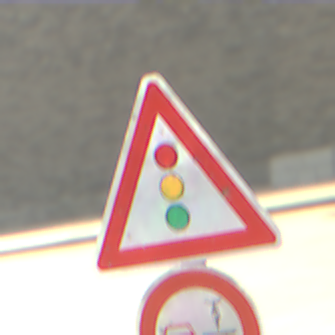
Verkehrszeichen: Lichtzeichenanlage
Zusatzzeichen unten: VerbotUeberholenEinspurigeFahrzeuge
Umgebung: Outdoor, Suburban
Tageszeit: MorningAfternoon
Wetter: Clear
Licht: Natural
Jahreszeit: NotSpecified
Kontrast: HighContrast